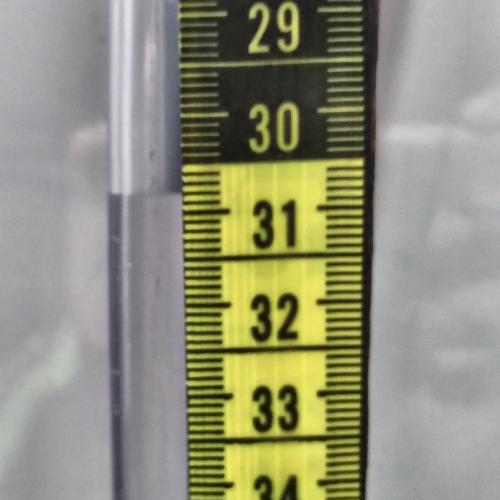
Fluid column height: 30.8 cm